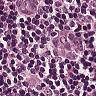
Metastatic tissue present: yes